Question: I want to go ahead and get all or at least some of the columns from my Projects table which has a one to many relationship with my TimeTrackings table.
When I create the query, only all the child (TimeTracking entity) fields come out and just the ID of the parent (Project table).
How can I achieve an effective join using the SelectMany to flatten a list getting all the columns or at least specifying specific columns from each of the two entities.
Below, is the EF query I'm using:
'''
Customers.SelectMany(p => p.Projects).Where (p => p.Quote != null).SelectMany (t => t.TimeTrackings).Where (t => t.Notes != null)
'''
Below is the generated SQL query via LINQPad.
'''
SELECT
[Extent2].[TimeTrackingID] AS [TimeTrackingID],
[Extent2].[ProjectID] AS [ProjectID],
[Extent2].[StartDate] AS [StartDate],
[Extent2].[EndDate] AS [EndDate],
[Extent2].[Notes] AS [Notes],
[Extent2].[CreatedDate] AS [CreatedDate],
[Extent2].[UpdatedDate] AS [UpdatedDate]
FROM [dbo].[Projects] AS [Extent1]
INNER JOIN [dbo].[TimeTrackings] AS [Extent2] ON [Extent1].[ProjectID] = [Extent2].[ProjectID]
WHERE ([Extent1].[Quote] IS NOT NULL) AND ([Extent2].[Notes] IS NOT NULL)
'''
Below, is the output of the query:

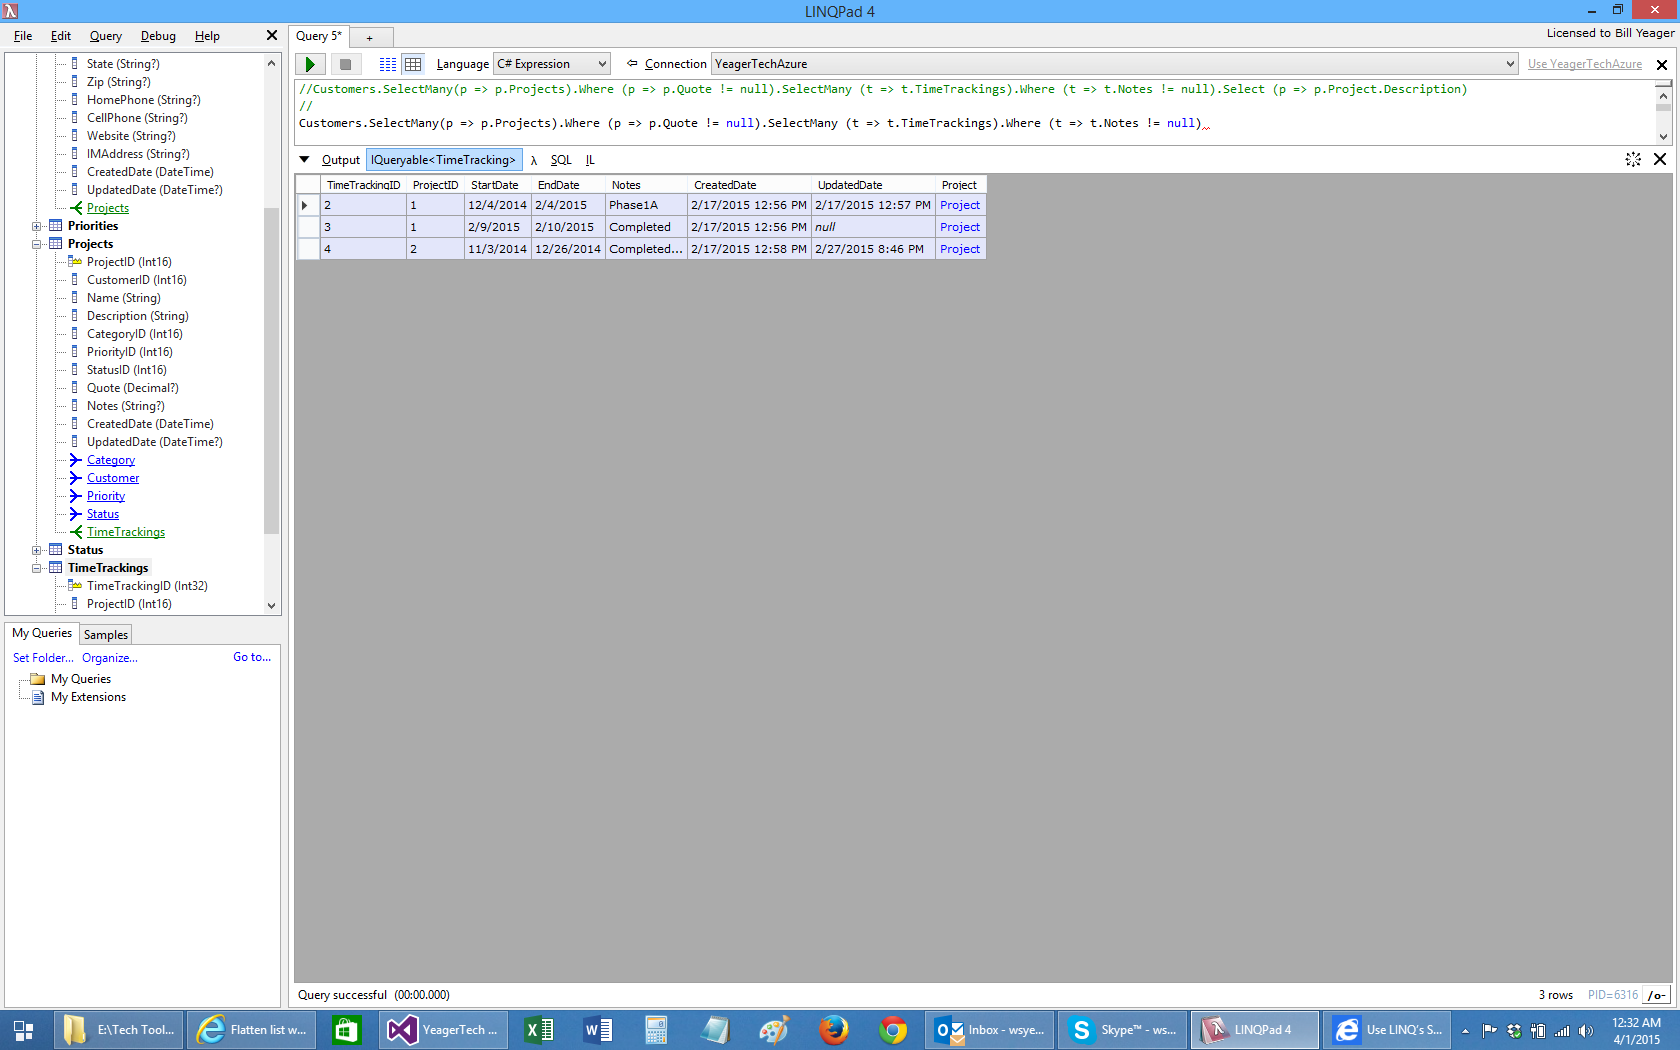
Answer: You can form the Linq as following
'''
from c in Customers
from p in c.Projects
from t in p.TimeTrackings
where p.Quotes != null
where t.Notes != null
select new { Project = p, TimeTrack = t }
'''
Also, can change the select statement to project individual properties
'''
select new { ProjectId = p.Id, TimeTrackId = t.Id, Anything = p.Anything }
'''